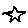
Label: star